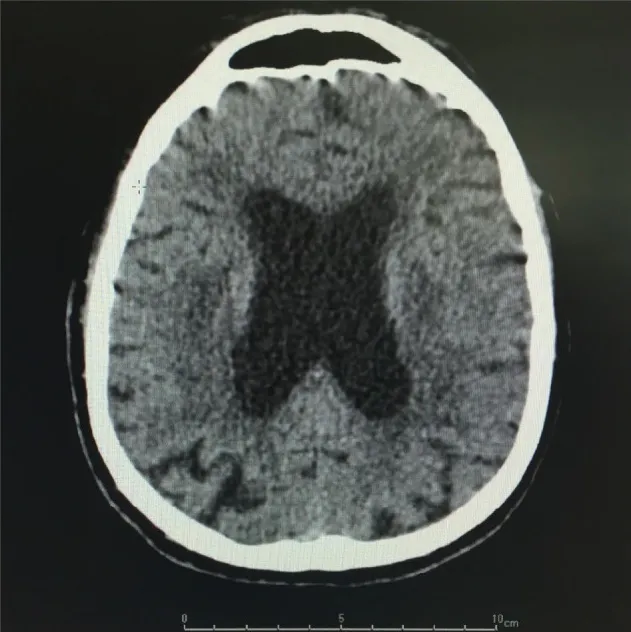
Brain CT: Lateral ventriculomegaly and periventricular hypointensities.
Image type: radiology (ct)